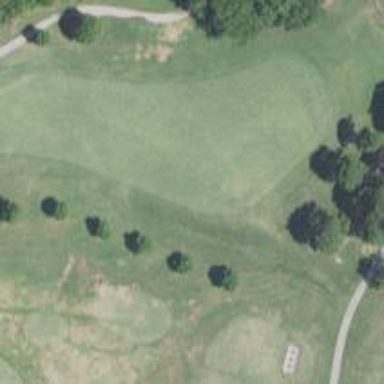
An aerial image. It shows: View of golf hole.